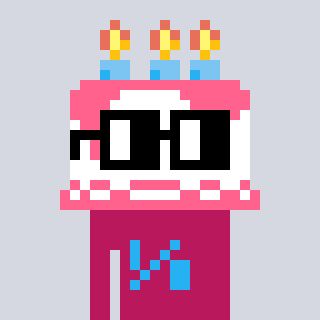
a pixel art character with square black glasses, a cake-shaped head and a darkpink-colored body on a cool background